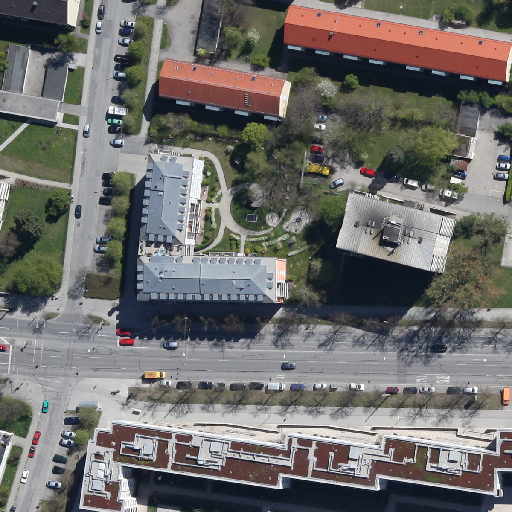
Referring expression: van in the parking area